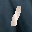
Label: 1